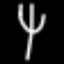
Label: fork